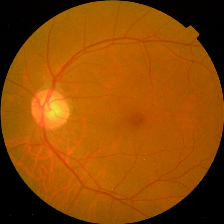
Diabetic retinopathy grade: No DR